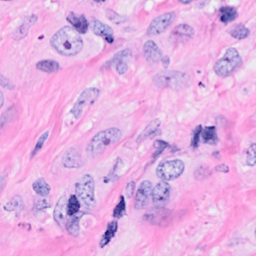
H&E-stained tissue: Breast